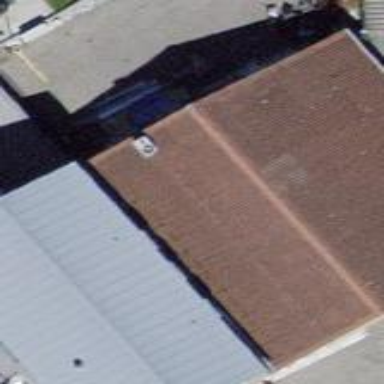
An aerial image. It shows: Commercial building.